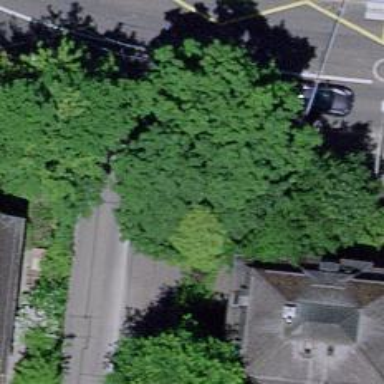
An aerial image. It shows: Avenue lined with trees.